Question: I am new to iPhone,
I want to draw Pie chart in my iPhone app,
After lot of searching i found this <URL>
when i download this code and try to run i am getting 'CorePlot-CocoaTouch.h file not found'
you can see in my snapshot 'CorePlot-CocoaTouch.h' file is present still it is showing error.

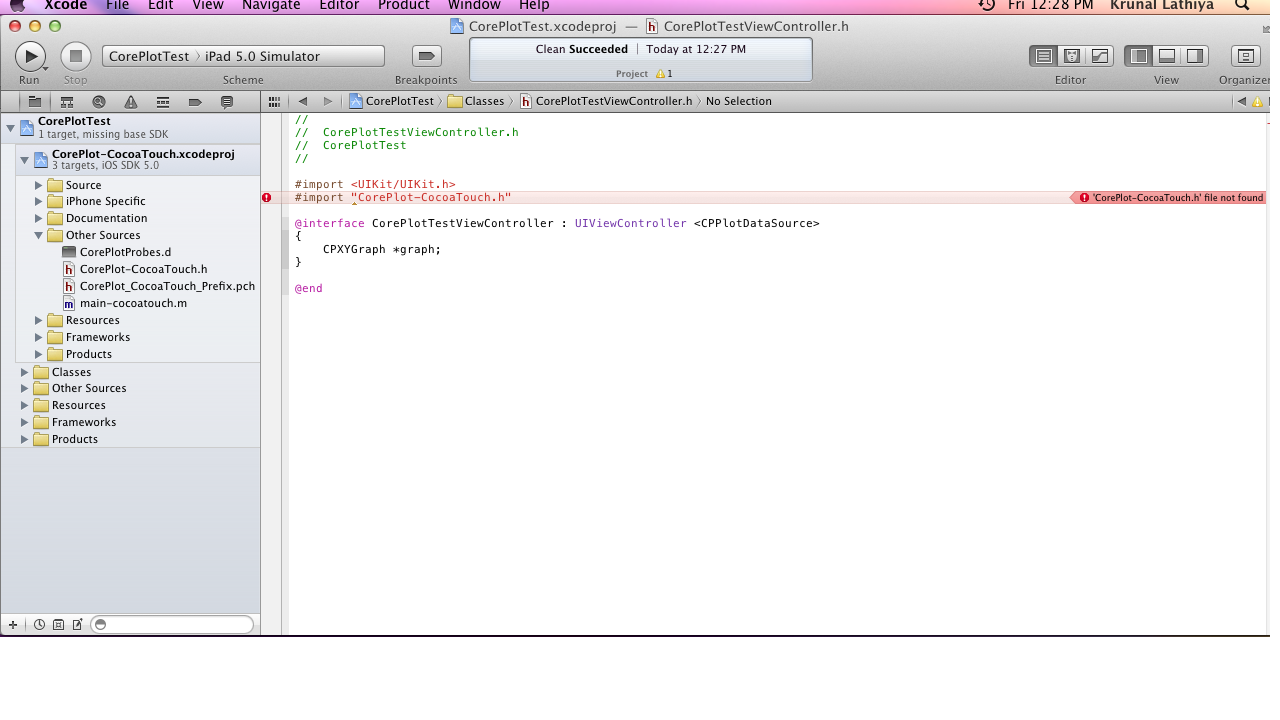
Answer: Check the header search path in your app project. Make sure it points to the right directory and is set to "recursive". There is more information on the <URL>.